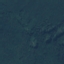
Land use / land cover: Forest